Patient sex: M
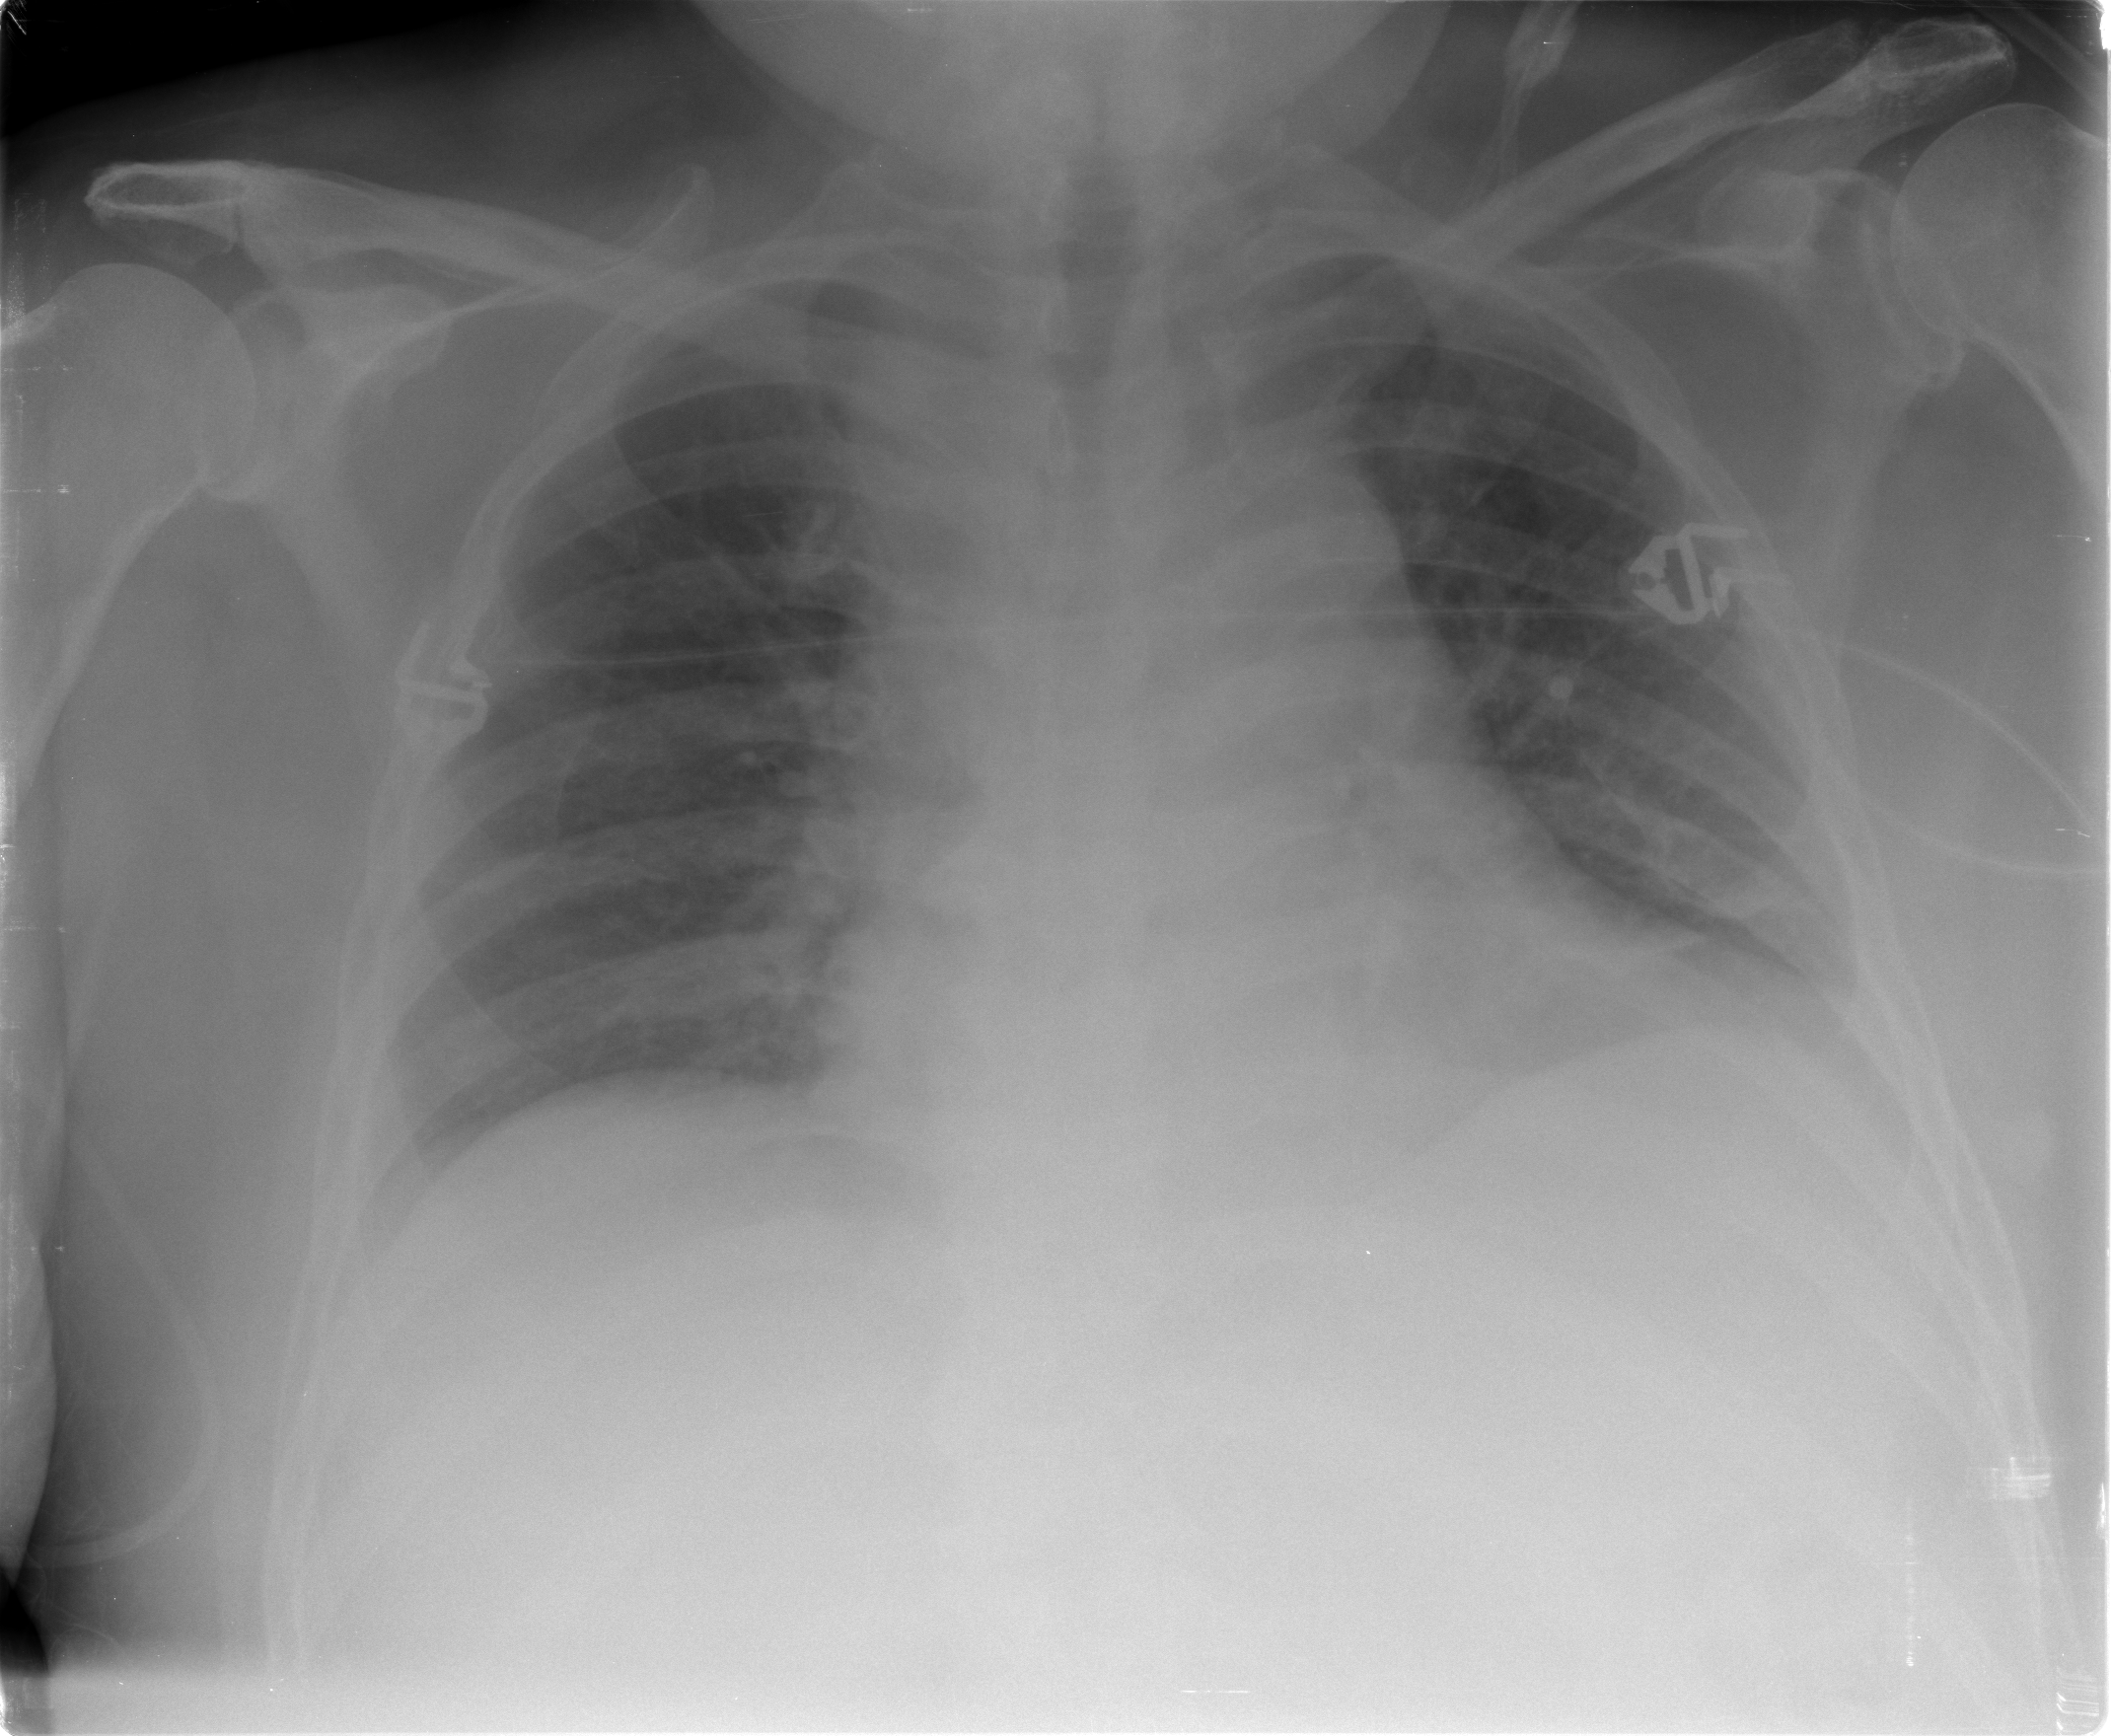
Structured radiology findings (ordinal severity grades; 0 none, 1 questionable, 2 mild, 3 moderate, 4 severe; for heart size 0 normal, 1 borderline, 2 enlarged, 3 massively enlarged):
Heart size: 0
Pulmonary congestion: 0
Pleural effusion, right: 0
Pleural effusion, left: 0
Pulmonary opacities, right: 0
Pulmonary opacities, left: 0
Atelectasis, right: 0
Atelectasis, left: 2